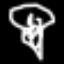
Label: mushroom